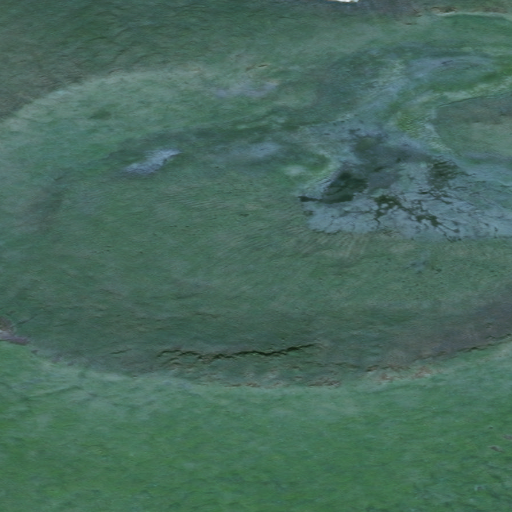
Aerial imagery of mountain in Alaska named Binat-Ingrat Hill containing only unknown